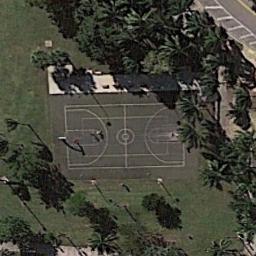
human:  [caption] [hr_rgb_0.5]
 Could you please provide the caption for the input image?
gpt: A basketball court on the lawn and some trees beside .

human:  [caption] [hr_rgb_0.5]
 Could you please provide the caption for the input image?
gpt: There are many trees surrounded the basketball court .

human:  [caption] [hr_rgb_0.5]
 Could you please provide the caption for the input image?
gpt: There is shade on the basketball court .

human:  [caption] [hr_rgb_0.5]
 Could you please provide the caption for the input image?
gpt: There is a basketball court surrounded by trees and grass .

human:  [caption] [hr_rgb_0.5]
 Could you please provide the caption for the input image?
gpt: Many trees are near the basketball court .